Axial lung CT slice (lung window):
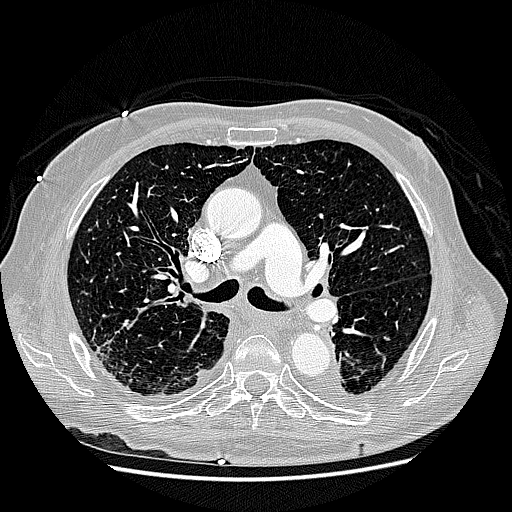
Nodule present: no